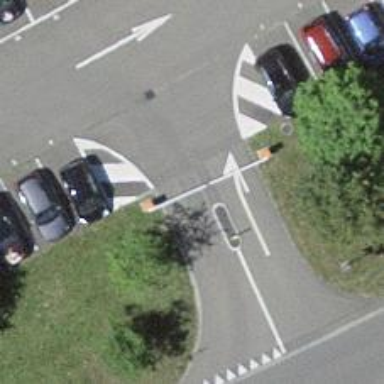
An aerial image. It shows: Lift gate barrier.